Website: macys
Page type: billing-address
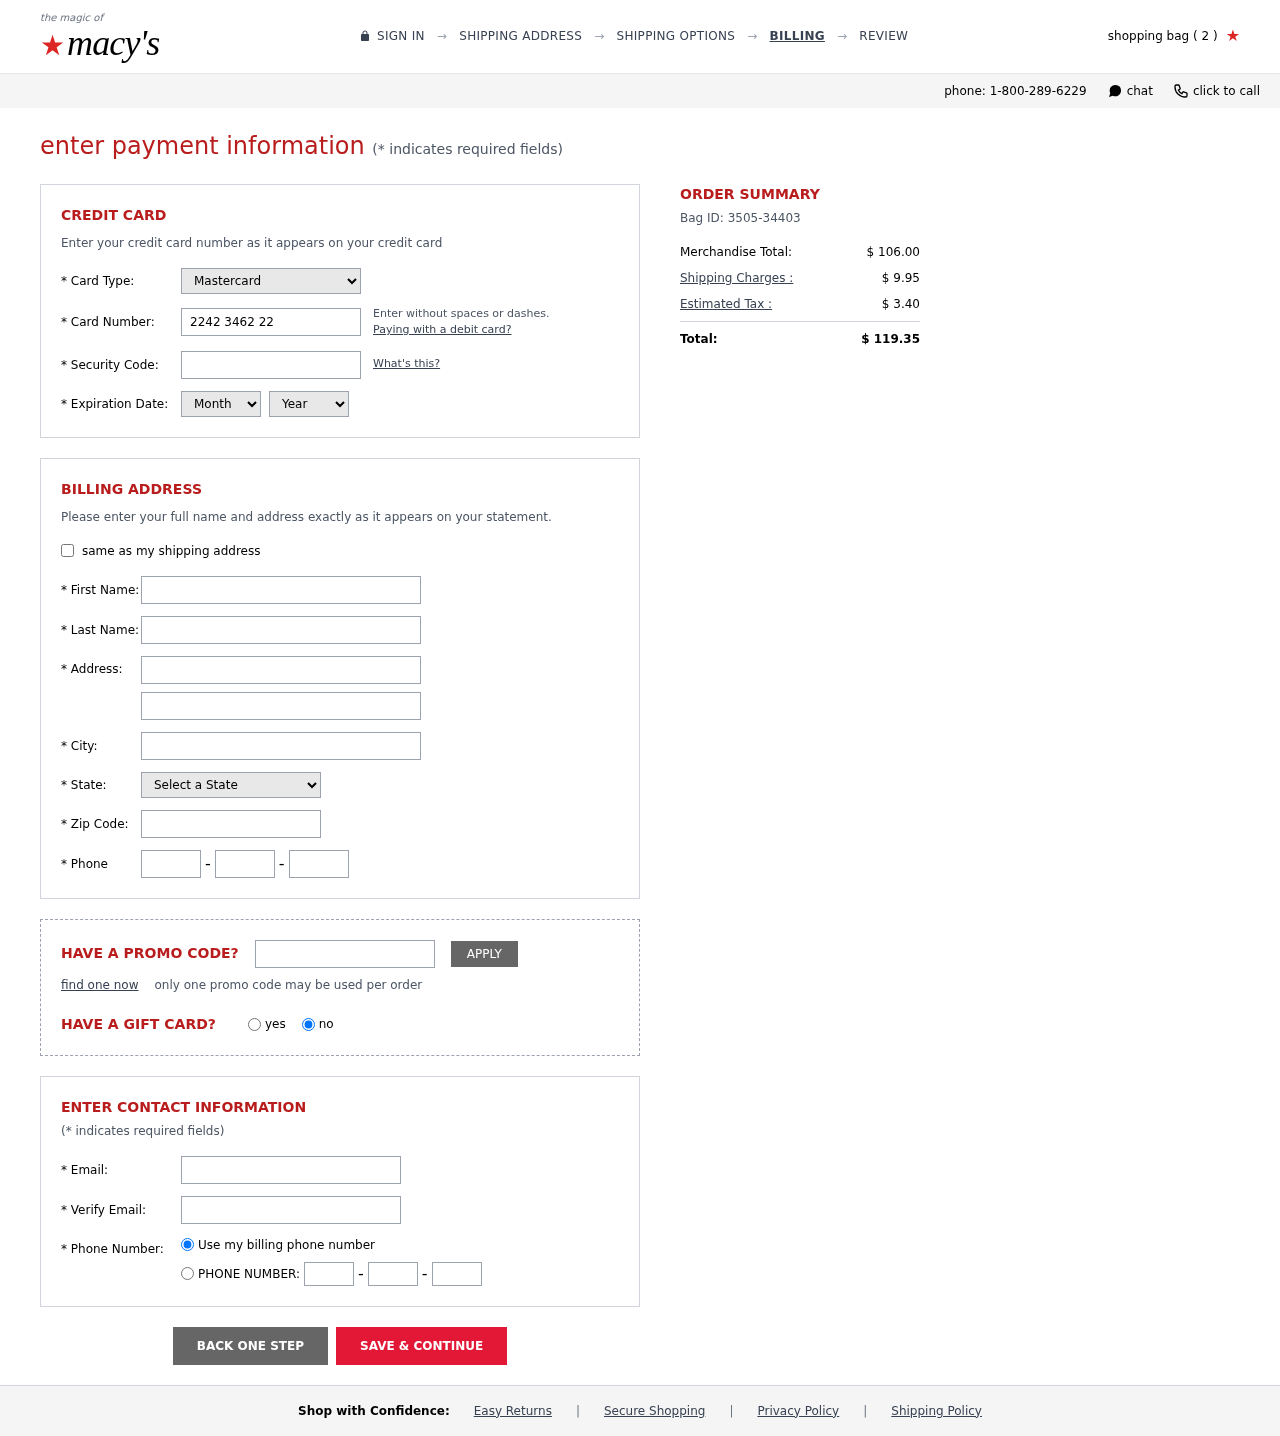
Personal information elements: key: PII_CARD_CVV
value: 977
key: PII_CARD_EXPIRY_MONTH
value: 08
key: PII_CARD_EXPIRY_YEAR
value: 26
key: PII_CARD_NUMBER
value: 2242 3462 2296 7011
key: PII_CARD_TYPE
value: Mastercard
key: PII_CITY
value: Port Melindafurt
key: PII_EMAIL
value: mingram@gmail.com
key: PII_FIRSTNAME
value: Melanie
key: PII_LASTNAME
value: Ingram
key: PII_PHONE_AREA
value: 948
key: PII_PHONE_PREFIX
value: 924
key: PII_PHONE_SUFFIX
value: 5893
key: PII_POSTCODE
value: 97086
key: PII_STATE_ABBR
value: HI
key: PII_STREET
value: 8026 Andersen Stream Suite 610
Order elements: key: ORDER_NUM_ITEMS
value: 2
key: ORDER_ID
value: Bag ID: 3505-34403
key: ORDER_SUBTOTAL
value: $ 106.00
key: ORDER_SHIPPING_COST
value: $ 9.95
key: ORDER_TAX
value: $ 3.40
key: ORDER_TOTAL
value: $ 119.35